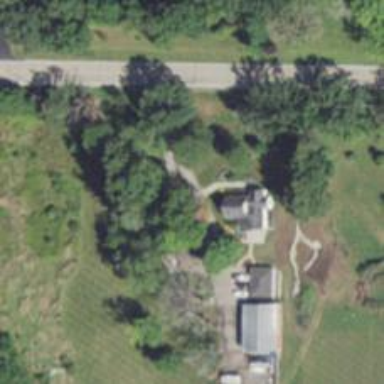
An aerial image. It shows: Driveway.